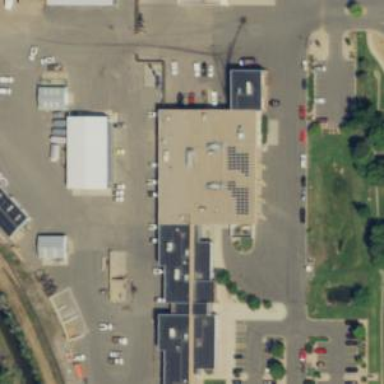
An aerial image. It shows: Public building.